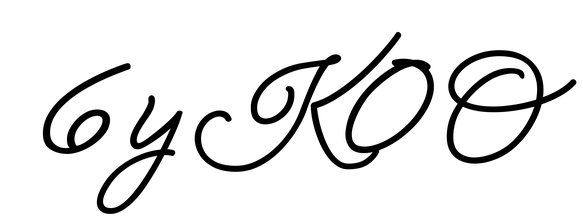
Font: MeowScript-Regular